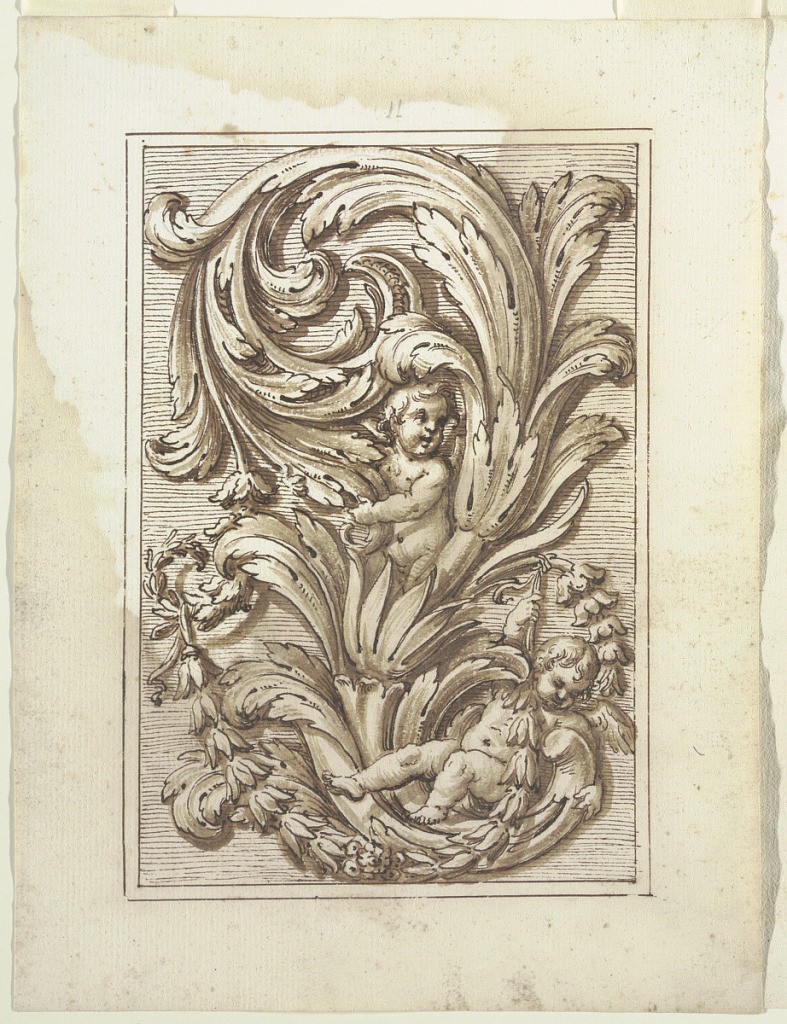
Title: One of a set of projects for a title page and for the decoration of a vertical panel
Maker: Francesco Bedeschini, Italian
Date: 1675-1699
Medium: Pen, brush, sepia
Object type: Drawing
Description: Intended to be engraved